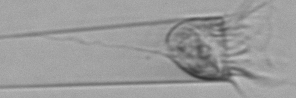
Label: Eutintinnus